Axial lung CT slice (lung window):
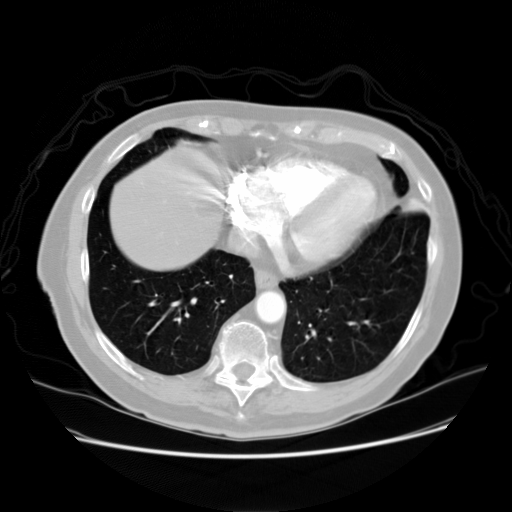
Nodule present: no